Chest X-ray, PA view. Patient: 61 years old, sex F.
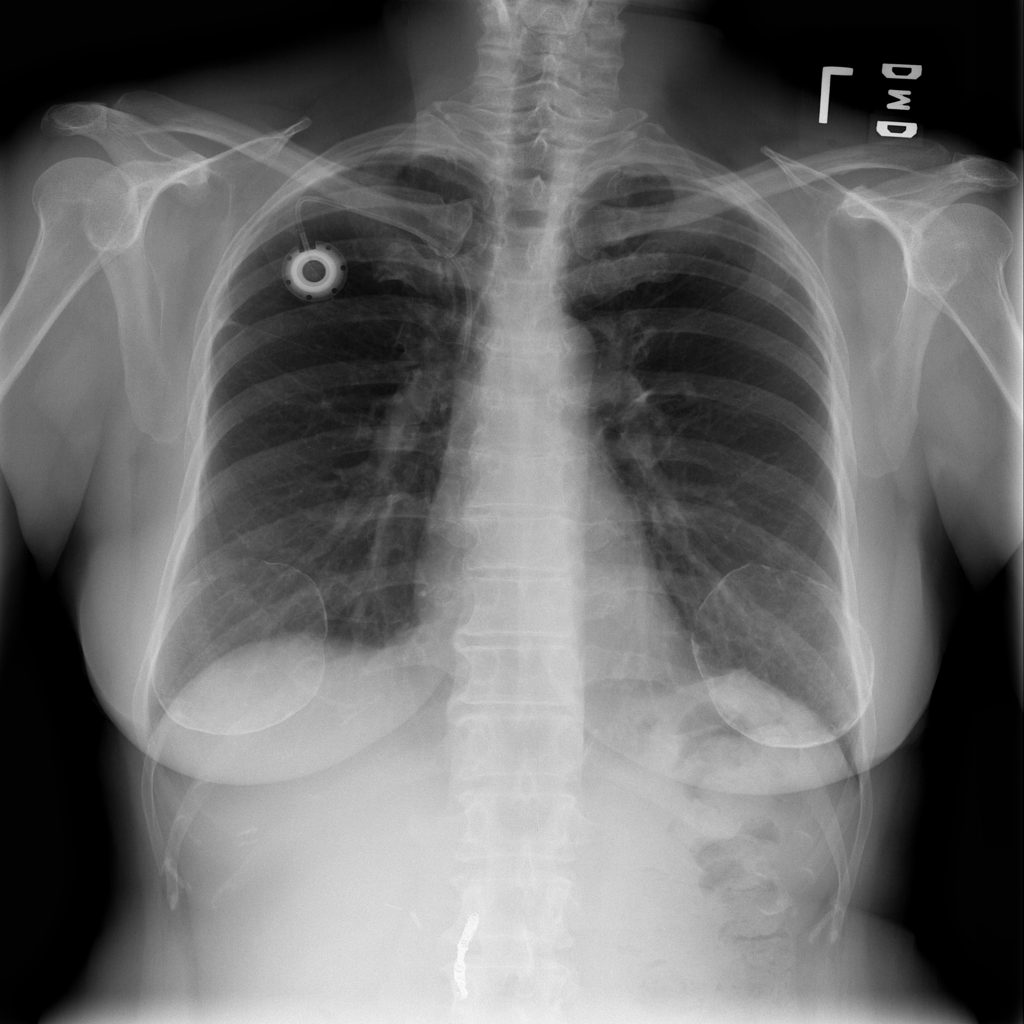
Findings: No Finding